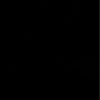
Label: dusty